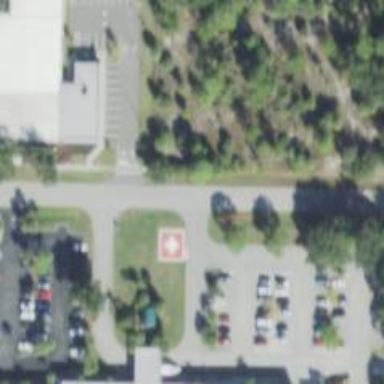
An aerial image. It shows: Image showing helipad at airport.